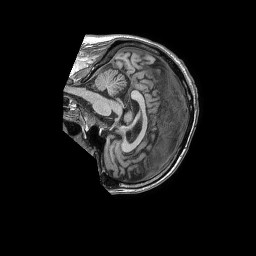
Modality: T1w
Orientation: sagittal
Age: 47
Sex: male
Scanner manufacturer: philips
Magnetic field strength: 1.5 T
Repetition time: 0.007687 s
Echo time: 0.003539 s